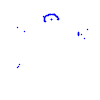
Particle: kaon